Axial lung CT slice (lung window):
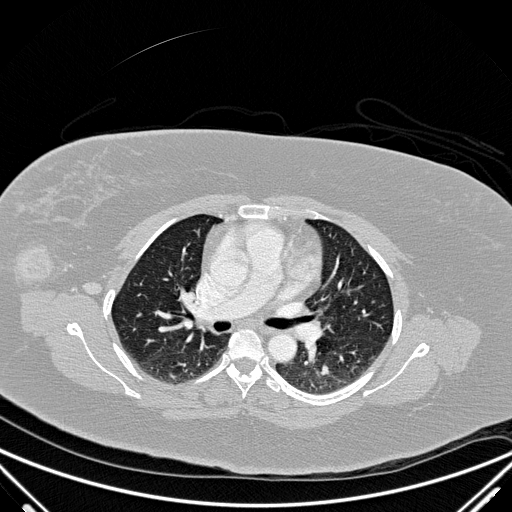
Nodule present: no